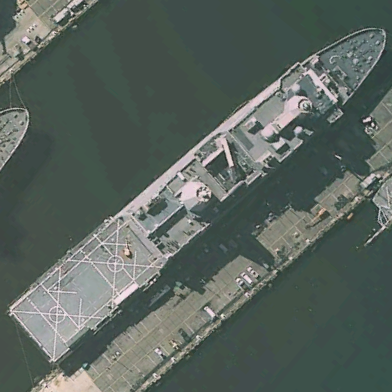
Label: combat